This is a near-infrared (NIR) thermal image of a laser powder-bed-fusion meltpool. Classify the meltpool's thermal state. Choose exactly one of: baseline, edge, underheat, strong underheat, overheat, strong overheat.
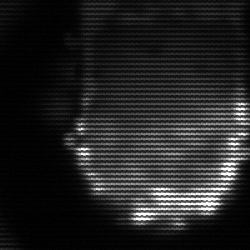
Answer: baseline